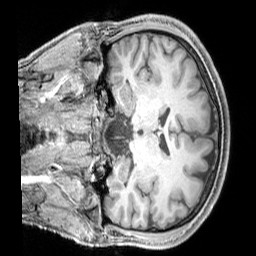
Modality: T1w
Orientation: coronal
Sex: male
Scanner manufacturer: siemens
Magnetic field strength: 3 T
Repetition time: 2.3 s
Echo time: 0.00226 s